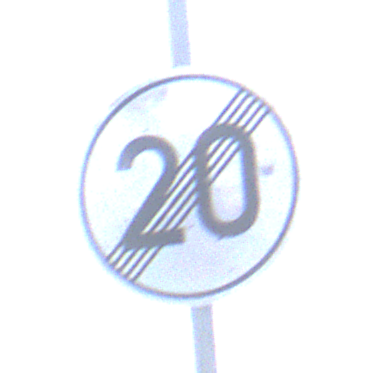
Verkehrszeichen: EndeGeschwindigkeit20
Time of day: SunriseSunset
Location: Outdoor (Nature)
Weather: PartlyCloudy
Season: NotSpecified
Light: Natural